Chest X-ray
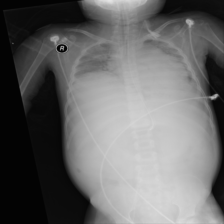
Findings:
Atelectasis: positive
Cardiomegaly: negative
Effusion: negative
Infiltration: positive
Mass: negative
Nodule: negative
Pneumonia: negative
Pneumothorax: negative
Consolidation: negative
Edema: negative
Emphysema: negative
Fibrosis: negative
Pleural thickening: negative
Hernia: negative